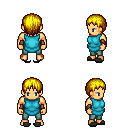
a pixel art fantasy rpg character, male body template, human, tanned skin, teal tunic, teal pants, blonde plain hairstyle, leather bracers, gray slippers, four views (front, back, left, right), 2x2 character sprite sheet, small pixel art, hard edges, no anti-aliasing